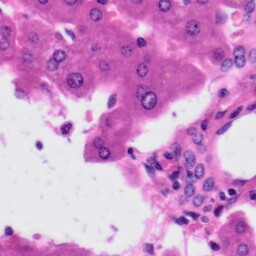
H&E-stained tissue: Liver